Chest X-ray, AP view. Patient: 46 years old, sex F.
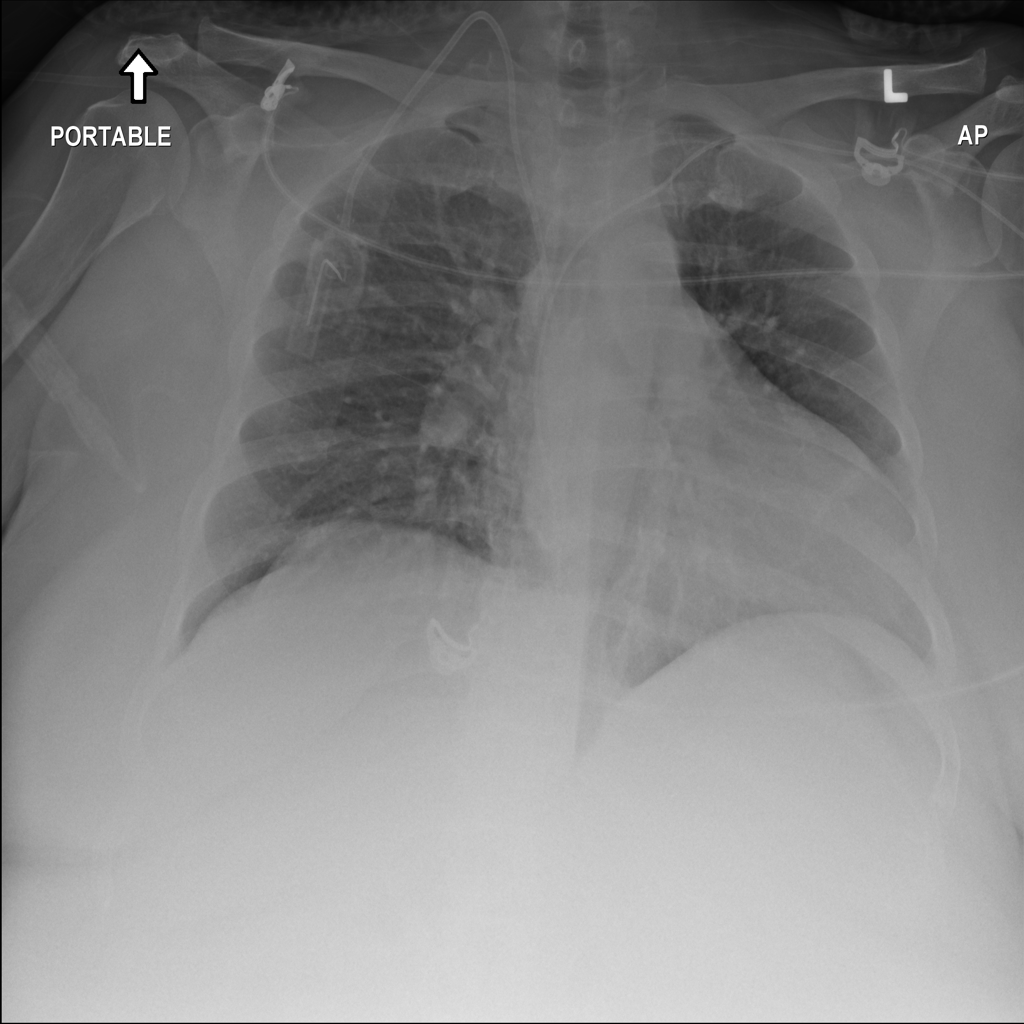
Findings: No Finding